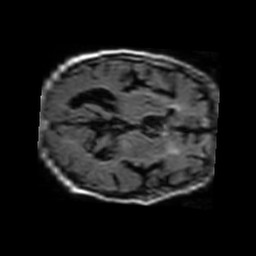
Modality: FLAIR
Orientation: axial
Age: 72
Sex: male
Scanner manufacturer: philips
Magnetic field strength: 1.5 T
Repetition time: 6 s
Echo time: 0.12 s